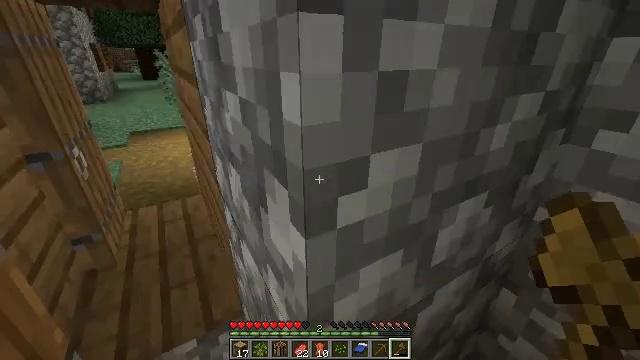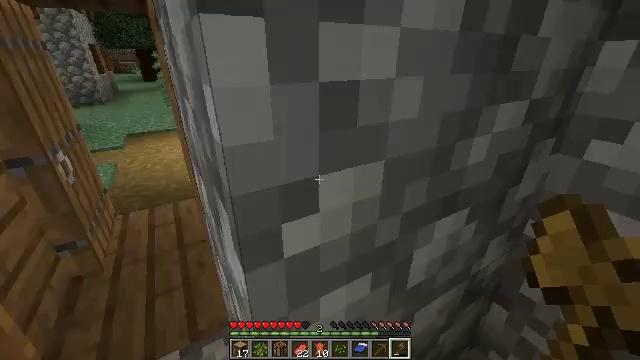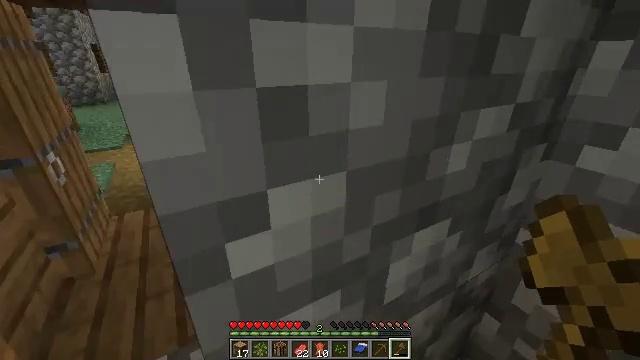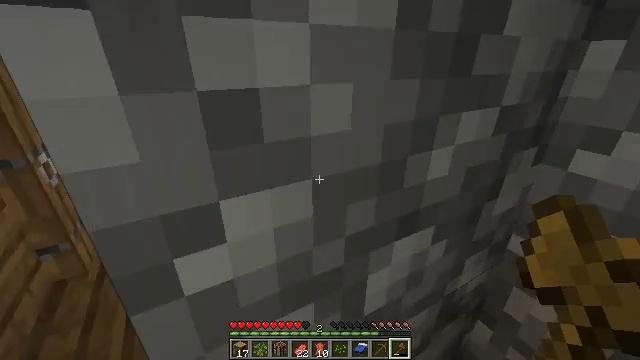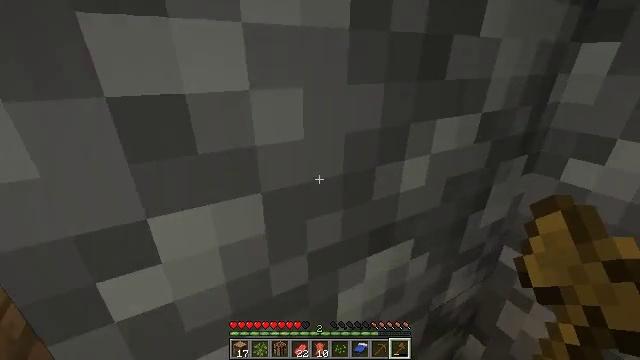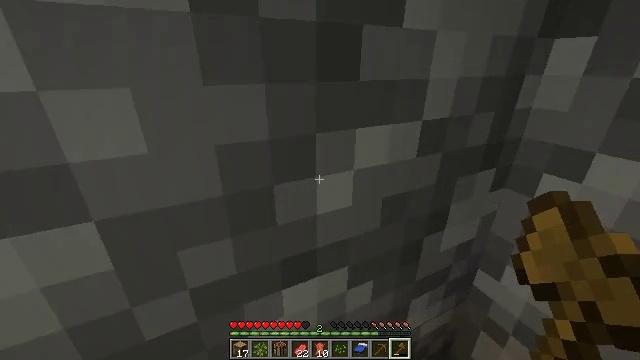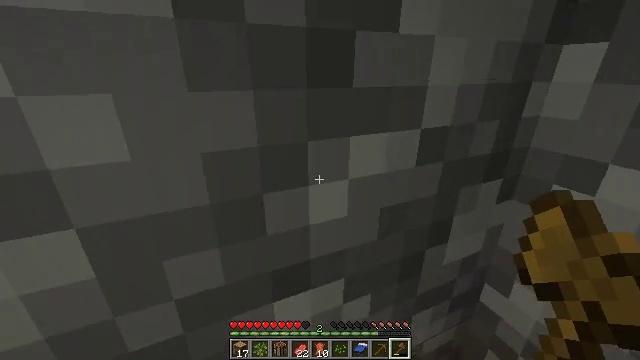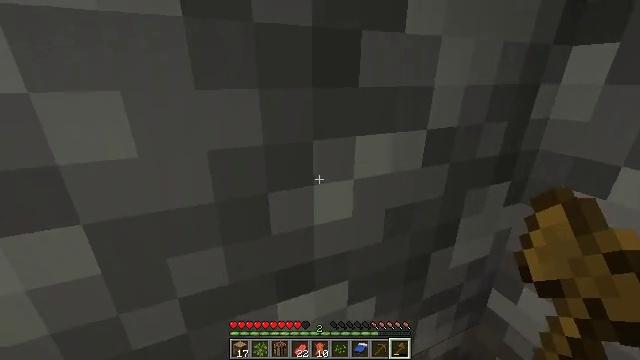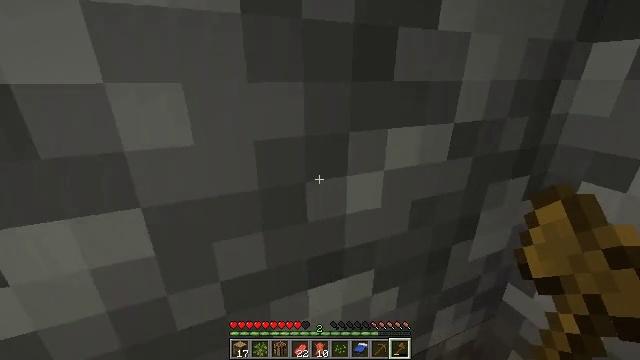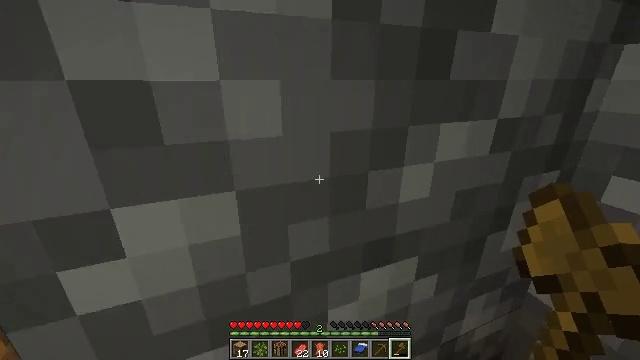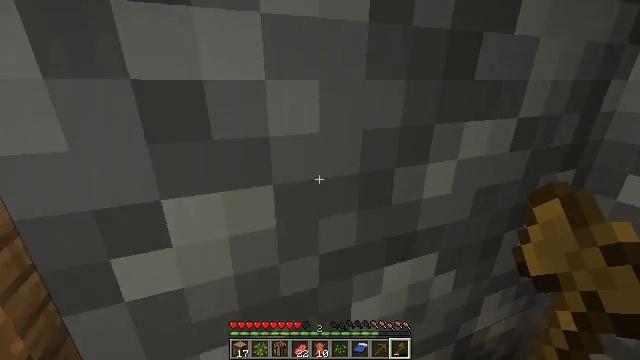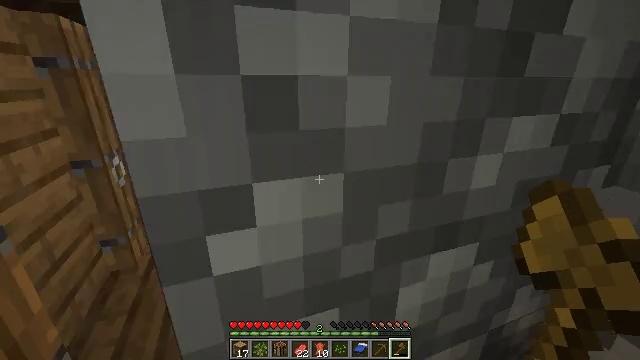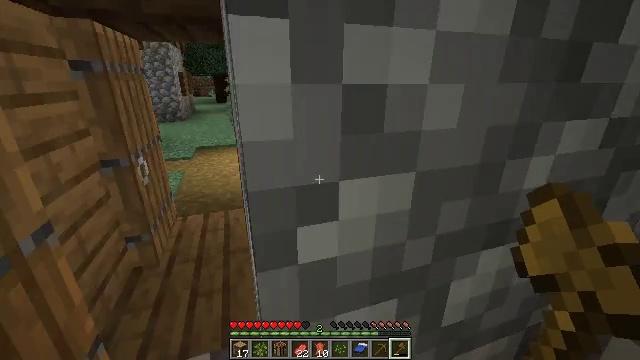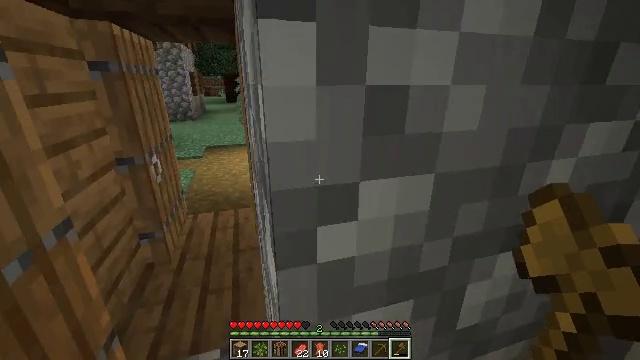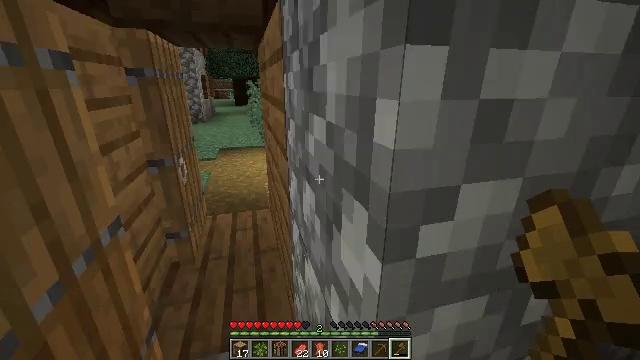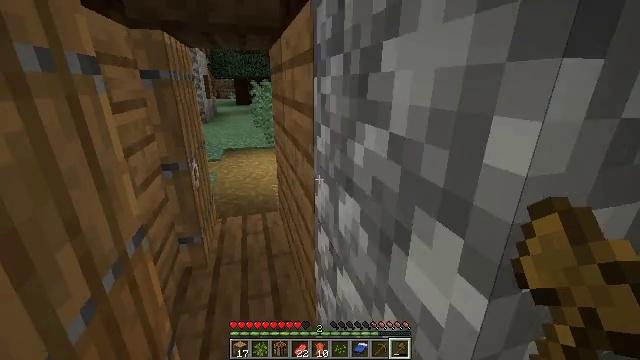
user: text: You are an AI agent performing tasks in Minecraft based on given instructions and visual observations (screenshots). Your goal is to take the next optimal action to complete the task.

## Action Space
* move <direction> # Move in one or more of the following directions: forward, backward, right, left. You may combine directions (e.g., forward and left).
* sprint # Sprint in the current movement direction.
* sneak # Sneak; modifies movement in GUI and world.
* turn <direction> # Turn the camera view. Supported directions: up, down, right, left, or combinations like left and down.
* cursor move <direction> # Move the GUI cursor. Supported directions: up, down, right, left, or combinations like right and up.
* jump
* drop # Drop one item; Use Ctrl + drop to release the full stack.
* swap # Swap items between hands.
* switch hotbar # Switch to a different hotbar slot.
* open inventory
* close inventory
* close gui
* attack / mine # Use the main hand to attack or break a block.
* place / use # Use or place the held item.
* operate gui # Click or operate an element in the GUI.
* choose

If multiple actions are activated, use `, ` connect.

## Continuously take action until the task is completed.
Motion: motion action
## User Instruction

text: Gather a pumpkin block.
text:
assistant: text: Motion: move forward
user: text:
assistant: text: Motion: move forward
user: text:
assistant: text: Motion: move forward
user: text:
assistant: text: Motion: move forward
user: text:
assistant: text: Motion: move forward, turn left
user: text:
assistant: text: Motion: move forward and move left, turn left and up
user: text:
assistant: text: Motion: move forward and move left, turn left
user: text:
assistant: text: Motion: move forward and move left
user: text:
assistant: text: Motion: move forward and move left
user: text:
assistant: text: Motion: move forward and move left
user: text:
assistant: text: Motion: move forward and move left, turn left
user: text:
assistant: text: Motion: move forward and move left, turn left
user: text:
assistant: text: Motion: move forward and move left, turn left
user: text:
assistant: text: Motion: move forward and move left, turn left
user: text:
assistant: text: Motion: move forward and move left
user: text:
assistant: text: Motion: move forward
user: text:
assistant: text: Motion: move forward
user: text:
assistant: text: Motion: move forward
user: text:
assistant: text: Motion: move forward, turn left
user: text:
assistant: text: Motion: move forward
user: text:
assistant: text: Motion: move forward
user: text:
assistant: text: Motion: move forward
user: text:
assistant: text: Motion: move forward
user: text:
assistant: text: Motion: move forward
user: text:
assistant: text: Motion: move forward
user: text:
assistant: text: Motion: move forward
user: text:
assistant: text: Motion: move forward
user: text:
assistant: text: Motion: move forward
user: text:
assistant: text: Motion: move forward
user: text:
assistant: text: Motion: move forward